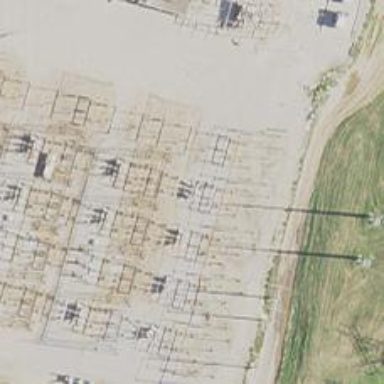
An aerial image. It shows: Switch used for power control.